Aerial crown-view tile of a tropical tree (Barro Colorado Island, Panama), acquired 20240918:
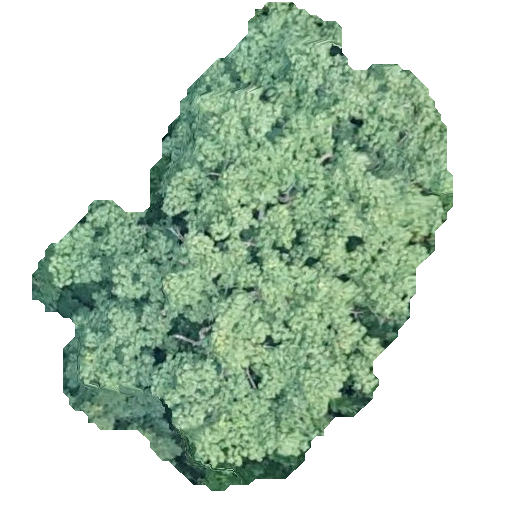
Species: Pseudobombax septenatum
GBIF accepted scientific name: Pseudobombax septenatum
Crown area: 195.636 m²